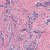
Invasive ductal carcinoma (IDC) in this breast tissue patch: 0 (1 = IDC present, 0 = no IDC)